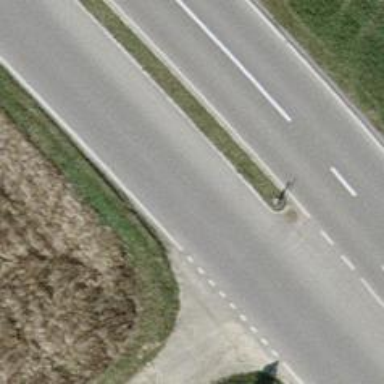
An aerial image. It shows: Tertiary road with asphalt surface.